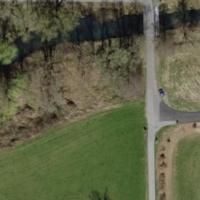
EUNIS habitat code: 52
Species observed at this site:
Lythrum salicaria
Corvus corone
Convolvulus arvensis
Cepaea nemoralis
Alcedo atthis
Apis mellifera
Aegithalos caudatus
Trifolium pratense
Jynx torquilla
Sylvia atricapilla
Spinus spinus
Poecile palustris
Cygnus olor
Vespa crabro
Ardea alba
Coreus marginatus
Erithacus rubecula
Cuculus canorus
Polygonia c-album
Tringa glareola
Phoenicurus phoenicurus
Passer italiae
Vicia cracca
Chenopodium album
Tringa nebularia
Tringa ochropus
Cyperus esculentus
Podarcis muralis
Cyanistes caeruleus
Calidris ferruginea
Chloris chloris
Sturnus vulgaris
Troglodytes troglodytes
Corvus cornix
Pandion haliaetus
Humulus lupulus
Emberiza hortulana
Passer montanus
Turdus merula
Eristalis tenax
Circus aeruginosus
Saxicola rubetra
Hirundo rustica
Milvus migrans
Oriolus oriolus
Daucus carota
Calidris pugnax
Calopteryx splendens
Phylloscopus trochilus
Motacilla alba
Delichon urbicum
Tachybaptus ruficollis
Certhia brachydactyla
Podiceps cristatus
Actitis hypoleucos
Oenanthe oenanthe
Anthus trivialis
Anas crecca
Turdus philomelos
Fulica atra
Talpa europaea
Anthus spinoletta
Dendrocopos major
Prunella modularis
Urtica dioica
Buteo buteo
Trifolium repens
Dactylis glomerata
Muscicapa striata
Phylloscopus collybita
Phragmites australis
Luscinia megarhynchos
Gallinula chloropus
Ruspolia nitidula
Chelidonium majus
Alauda arvensis
Sitta europaea
Garrulus glandarius
Columba livia
Saxicola rubicola
Aglais urticae
Falco tinnunculus
Picus viridis
Achillea millefolium
Acrocephalus scirpaceus
Ficedula hypoleuca
Motacilla cinerea
Acrocephalus arundinaceus
Acrocephalus schoenobaenus
Anas platyrhynchos
Streptopelia decaocto
Acrocephalus palustris
Aythya fuligula
Fringilla coelebs
Lanius collurio
Coloeus monedula
Streptopelia turtur
Ptyonoprogne rupestris
Carduelis carduelis
Columba palumbus
Geranium molle
Phalacrocorax carbo
Veronica persica
Gryllus campestris
Phytolacca americana
Coccinella septempunctata
Parus major
Pieris napi
Taraxacum officinale
Pieris rapae
Falco columbarius